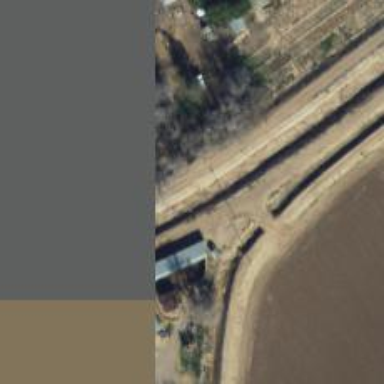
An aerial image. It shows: Irrigation canal.